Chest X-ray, AP view. Patient: 49 years old, sex F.
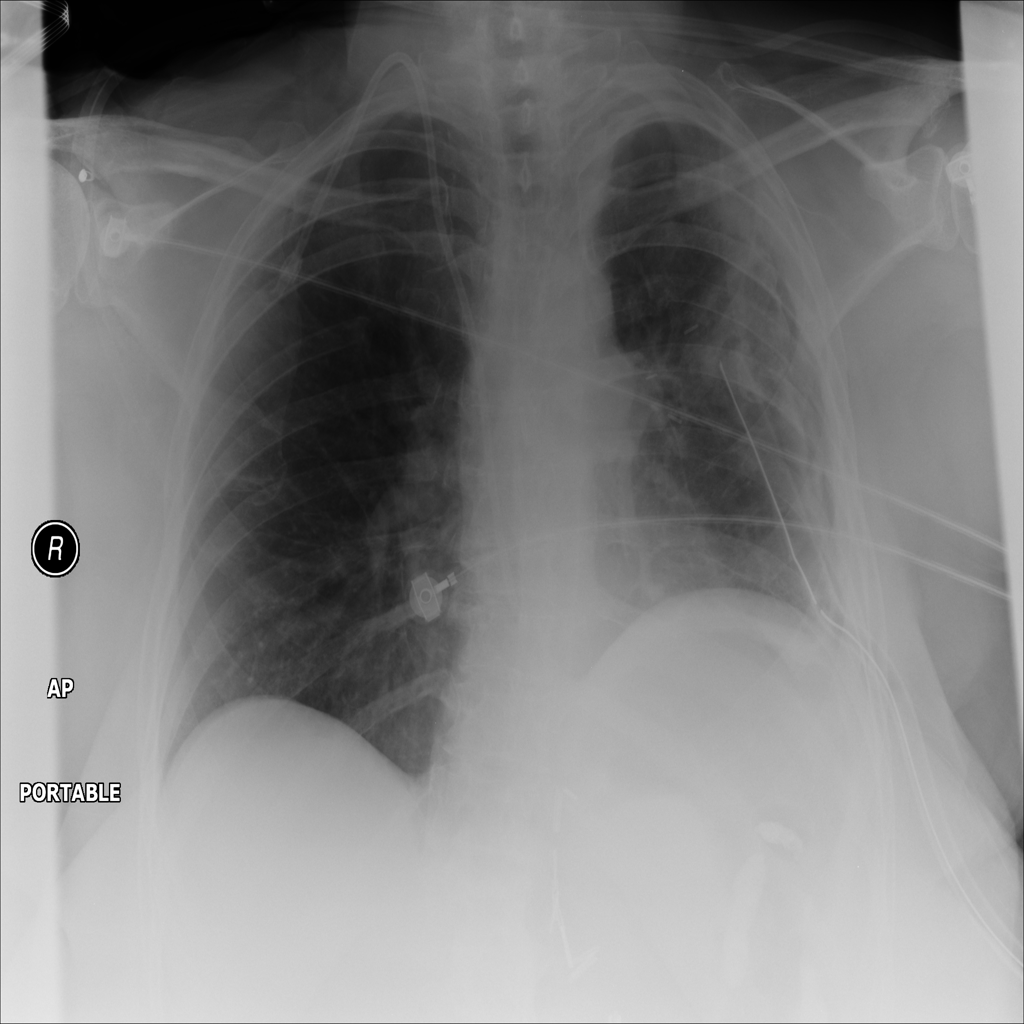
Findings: Infiltration, Pneumothorax